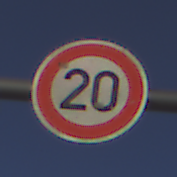
Verkehrszeichen: Geschwindigkeit20
Umgebung: Outdoor, Nature
Tageszeit: SunriseSunset
Wetter: PartlyCloudy
Licht: Natural
Jahreszeit: NotSpecified
Kontrast: HighContrast